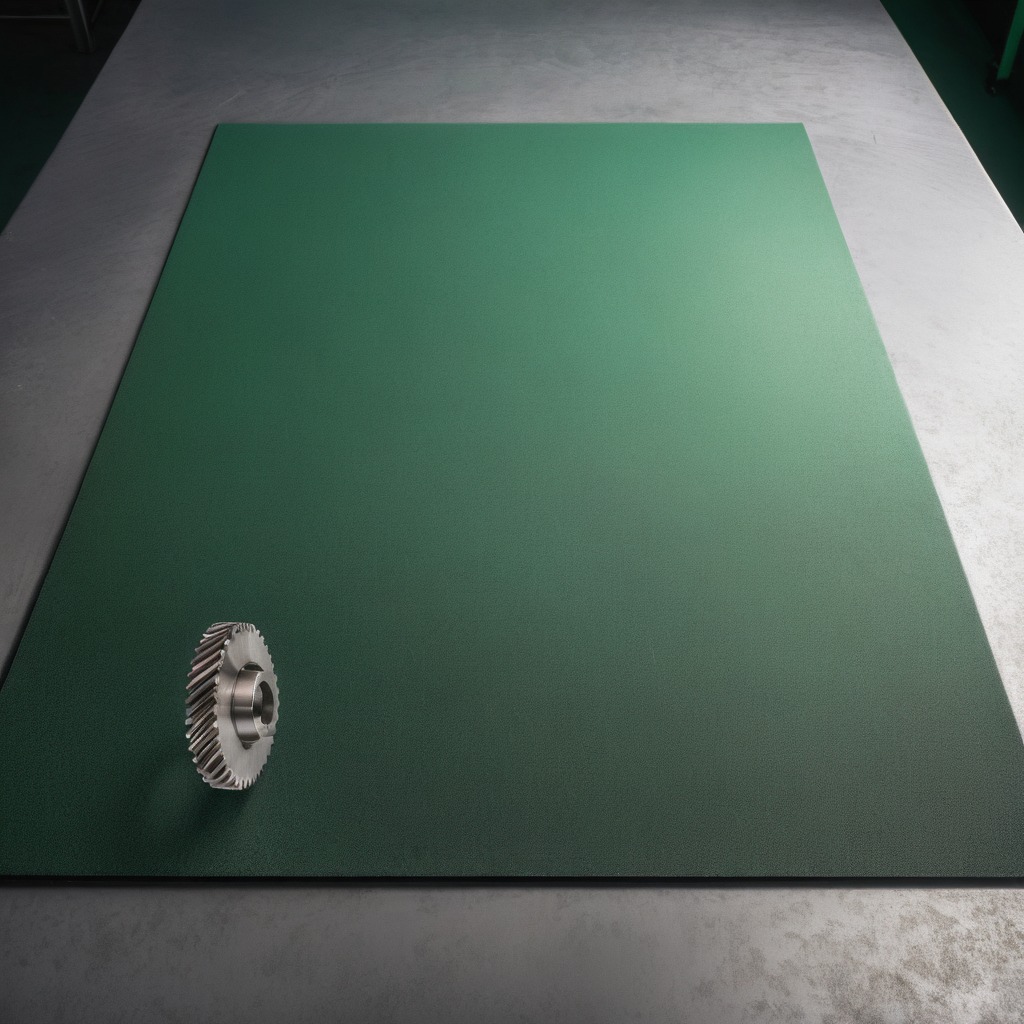
A steel gear with teeth is lying on a clean granite tabletop.